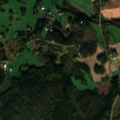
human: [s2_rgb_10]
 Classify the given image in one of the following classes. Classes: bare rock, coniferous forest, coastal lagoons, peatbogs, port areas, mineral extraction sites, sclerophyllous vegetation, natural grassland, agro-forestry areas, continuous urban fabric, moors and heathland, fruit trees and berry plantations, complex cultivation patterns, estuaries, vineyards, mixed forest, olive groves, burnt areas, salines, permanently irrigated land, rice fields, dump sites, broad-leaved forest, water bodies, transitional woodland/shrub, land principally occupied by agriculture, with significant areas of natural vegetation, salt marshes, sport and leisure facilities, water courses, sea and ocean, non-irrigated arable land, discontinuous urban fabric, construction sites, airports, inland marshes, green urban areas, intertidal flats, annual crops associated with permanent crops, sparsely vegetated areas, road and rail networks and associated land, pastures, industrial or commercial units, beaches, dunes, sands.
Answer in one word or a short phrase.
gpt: non-irrigated arable land, land principally occupied by agriculture, with significant areas of natural vegetation, coniferous forest, mixed forest